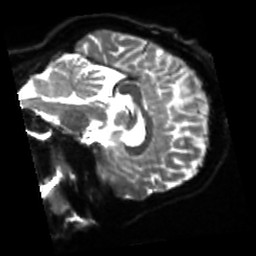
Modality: sbref
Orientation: sagittal
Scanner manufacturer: siemens
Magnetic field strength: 3 T
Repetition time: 4 s
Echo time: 0.0594 s